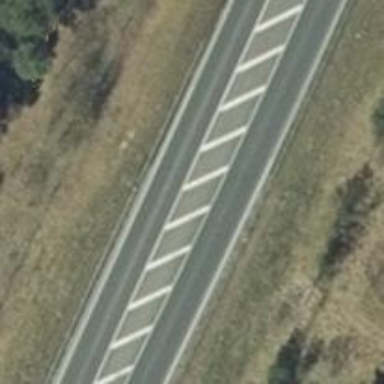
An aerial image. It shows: Asphalt road designated as trunk highway.